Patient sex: F
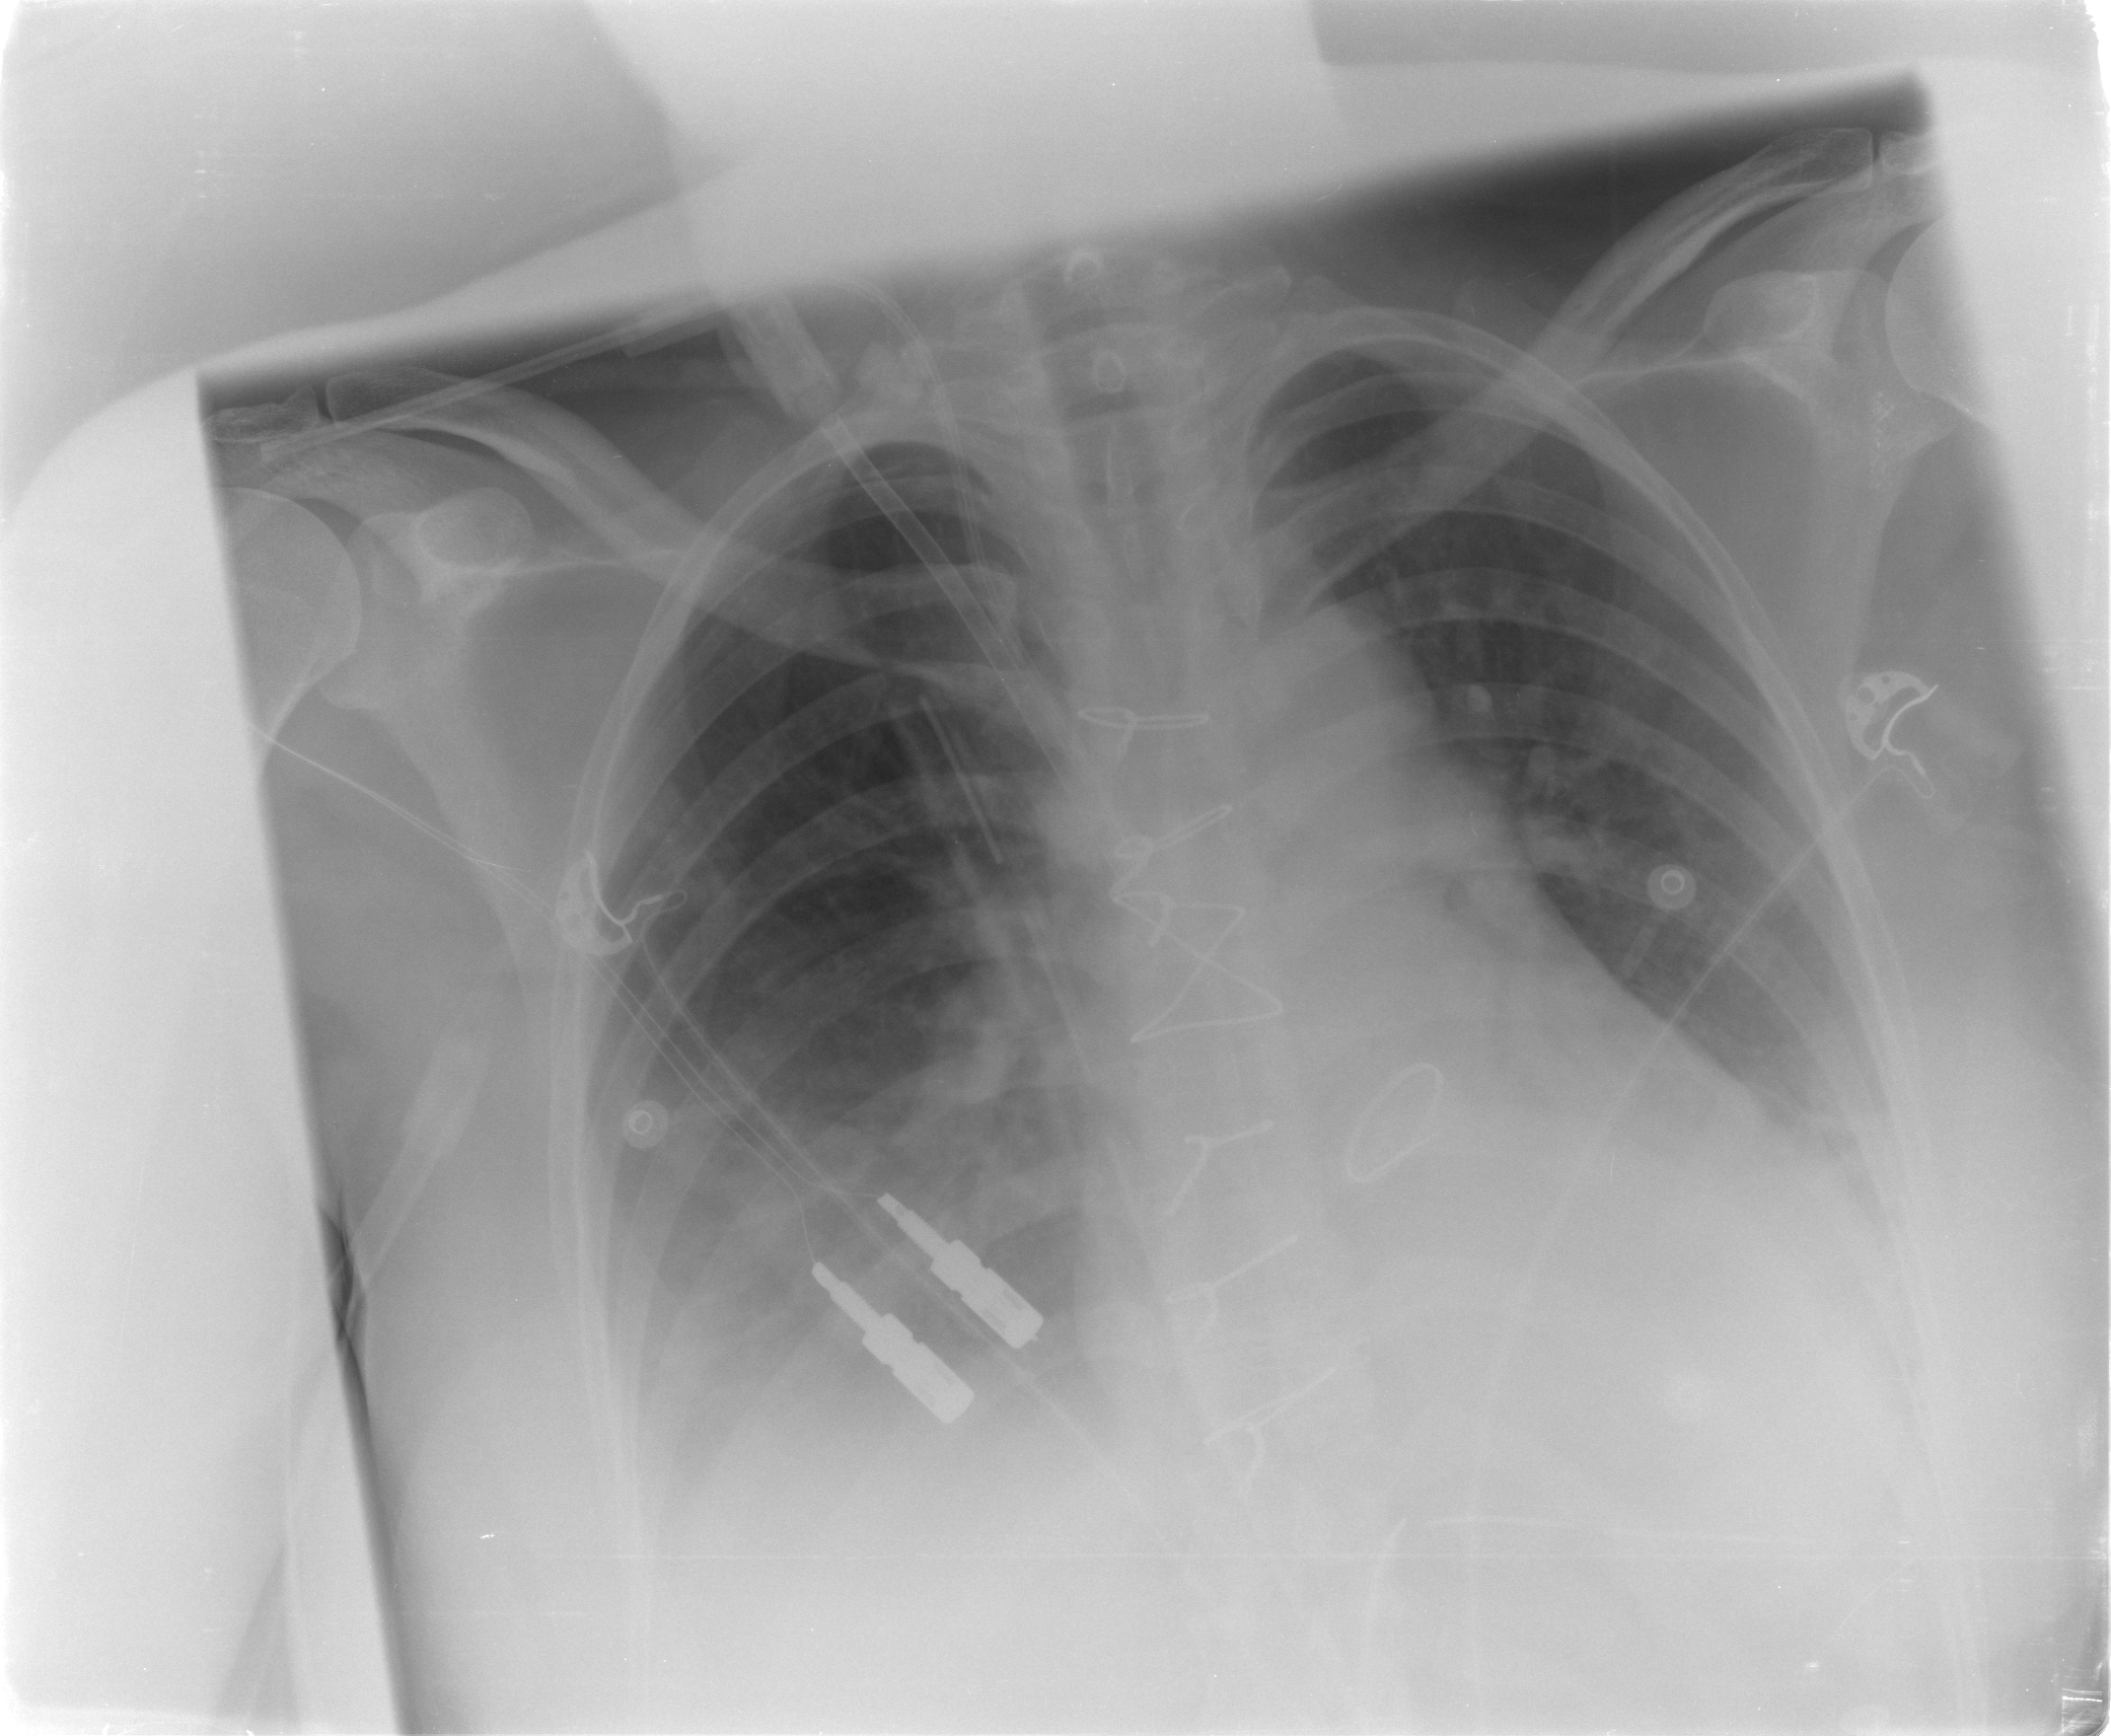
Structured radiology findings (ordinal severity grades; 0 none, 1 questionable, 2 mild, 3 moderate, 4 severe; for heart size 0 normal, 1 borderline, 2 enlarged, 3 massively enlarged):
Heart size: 1
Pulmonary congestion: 2
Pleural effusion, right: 2
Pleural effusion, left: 2
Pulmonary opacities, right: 0
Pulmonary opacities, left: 0
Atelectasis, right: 2
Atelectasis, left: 2